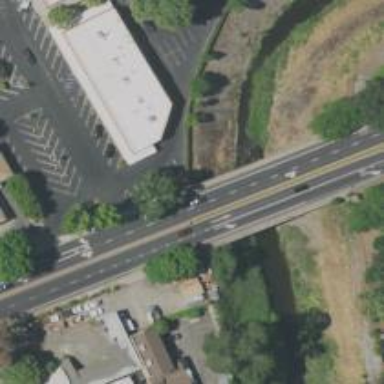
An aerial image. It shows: Tertiary road passing over bridge.